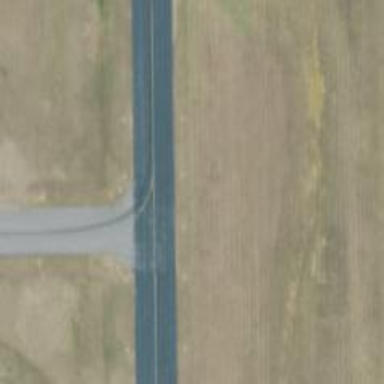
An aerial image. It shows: View of taxiway at the airport.